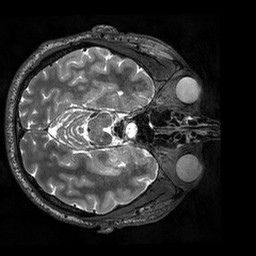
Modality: T2w
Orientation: axial
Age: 40
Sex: male
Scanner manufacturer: siemens
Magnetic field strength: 3 T
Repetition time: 3.2 s
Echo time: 0.564 s